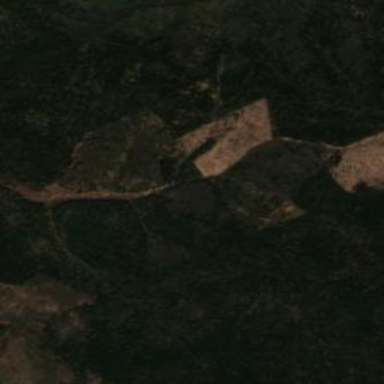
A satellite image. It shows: Logging area.